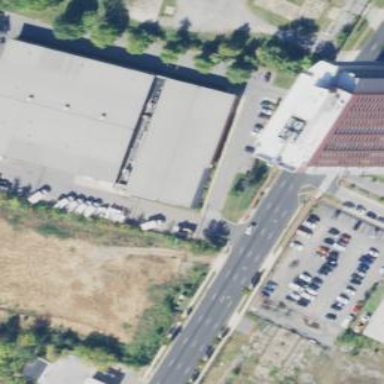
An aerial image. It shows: Retail building.